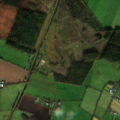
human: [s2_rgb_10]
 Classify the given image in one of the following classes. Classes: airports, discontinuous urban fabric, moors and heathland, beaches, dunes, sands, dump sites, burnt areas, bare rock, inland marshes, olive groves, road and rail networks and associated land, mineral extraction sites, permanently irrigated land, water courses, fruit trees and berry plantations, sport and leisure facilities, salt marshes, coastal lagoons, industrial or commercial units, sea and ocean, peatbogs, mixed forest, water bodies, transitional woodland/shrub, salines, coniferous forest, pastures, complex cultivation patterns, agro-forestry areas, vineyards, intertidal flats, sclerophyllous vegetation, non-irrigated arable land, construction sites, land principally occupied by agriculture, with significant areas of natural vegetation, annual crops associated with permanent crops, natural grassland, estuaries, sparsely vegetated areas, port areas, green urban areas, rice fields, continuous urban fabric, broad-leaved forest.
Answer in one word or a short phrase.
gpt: non-irrigated arable land, pastures, coniferous forest, transitional woodland/shrub, peatbogs